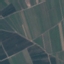
Land use / land cover class: PermanentCrop